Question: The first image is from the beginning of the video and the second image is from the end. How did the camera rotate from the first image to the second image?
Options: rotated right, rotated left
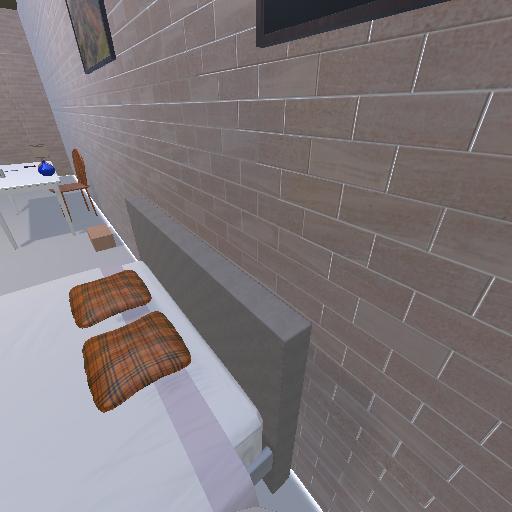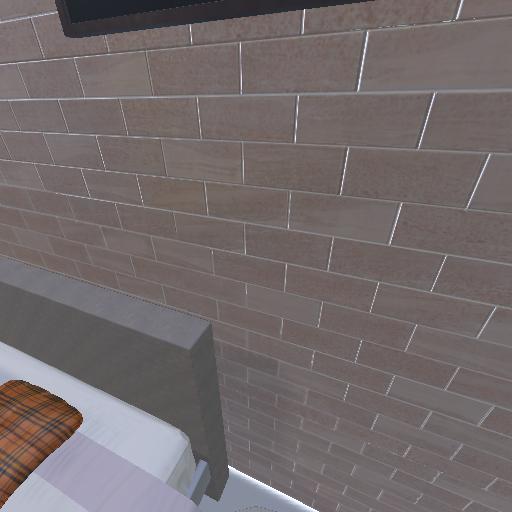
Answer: rotated right